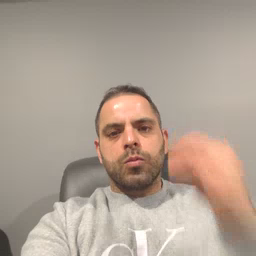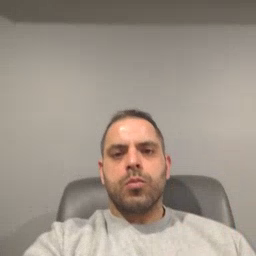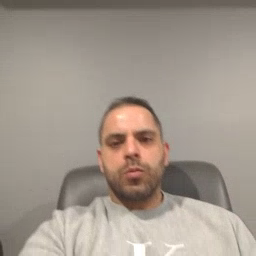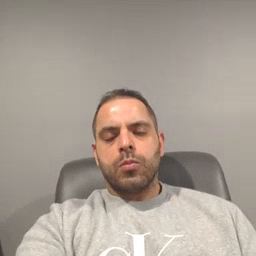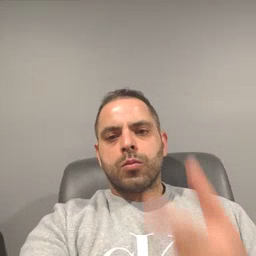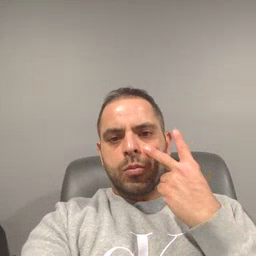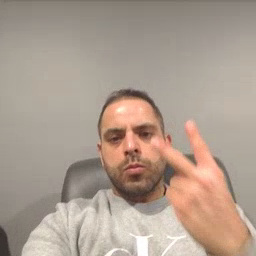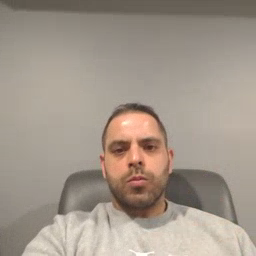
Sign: look